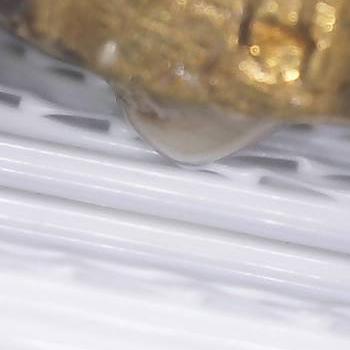
Flow rate: 37%